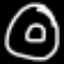
Label: donut